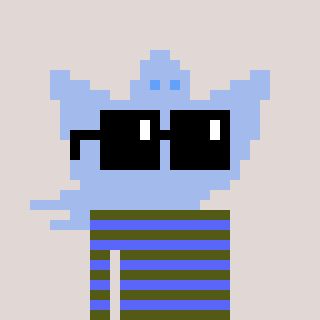
a pixel art character with square black sunglasses, a ghost-B-shaped head and a purple-colored body on a warm background